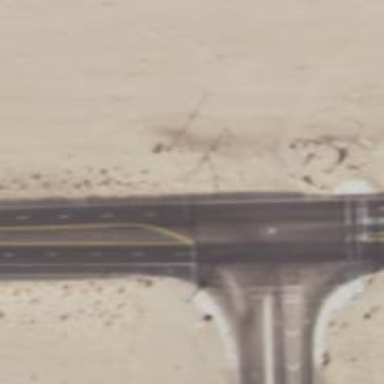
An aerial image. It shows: Asphalt trunk highway.